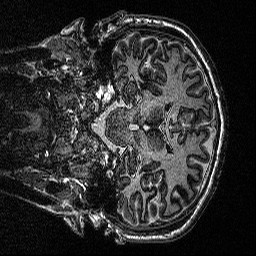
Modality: MP2RAGE
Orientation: coronal
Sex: male
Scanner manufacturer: siemens
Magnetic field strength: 3 T
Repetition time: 5 s
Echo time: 0.00292 s